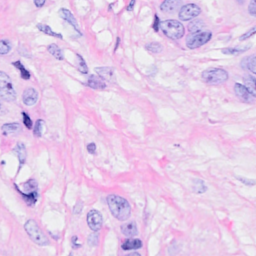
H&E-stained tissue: Breast